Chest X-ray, PA view. Patient: 54 years old, sex F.
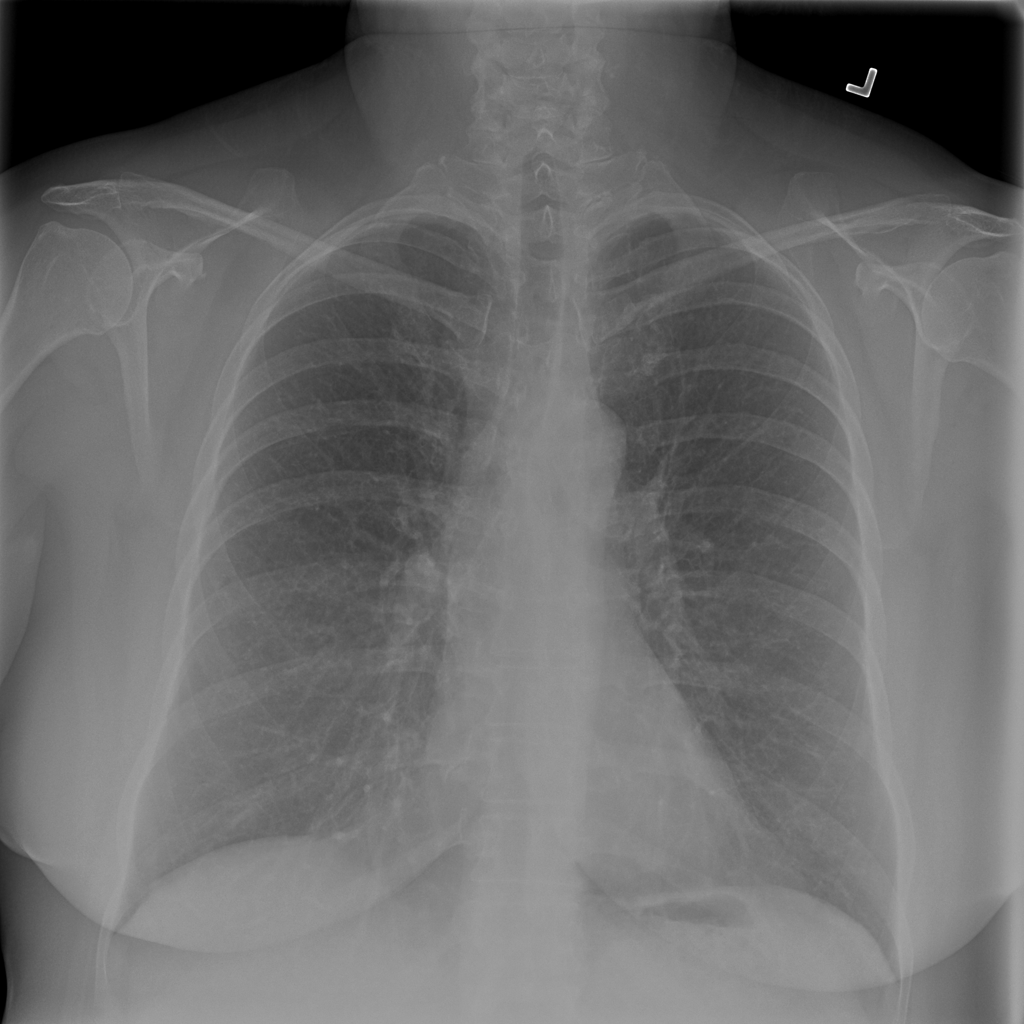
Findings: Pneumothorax